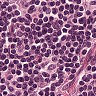
Metastatic tissue present: no